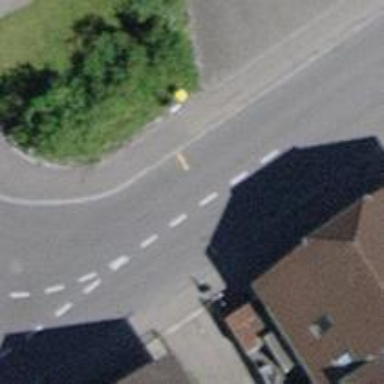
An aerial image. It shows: Public transport stop position.